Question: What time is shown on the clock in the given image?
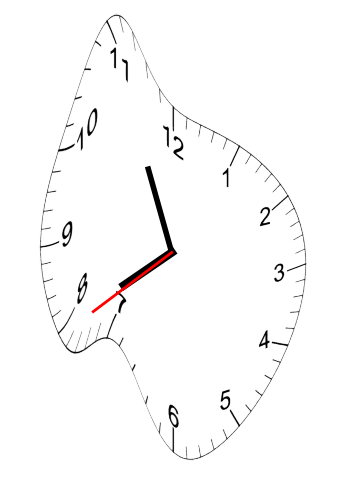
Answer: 07:55:39